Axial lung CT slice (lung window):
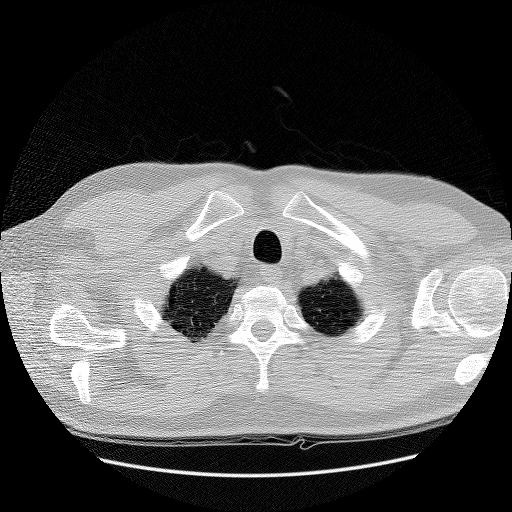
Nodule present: no